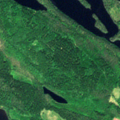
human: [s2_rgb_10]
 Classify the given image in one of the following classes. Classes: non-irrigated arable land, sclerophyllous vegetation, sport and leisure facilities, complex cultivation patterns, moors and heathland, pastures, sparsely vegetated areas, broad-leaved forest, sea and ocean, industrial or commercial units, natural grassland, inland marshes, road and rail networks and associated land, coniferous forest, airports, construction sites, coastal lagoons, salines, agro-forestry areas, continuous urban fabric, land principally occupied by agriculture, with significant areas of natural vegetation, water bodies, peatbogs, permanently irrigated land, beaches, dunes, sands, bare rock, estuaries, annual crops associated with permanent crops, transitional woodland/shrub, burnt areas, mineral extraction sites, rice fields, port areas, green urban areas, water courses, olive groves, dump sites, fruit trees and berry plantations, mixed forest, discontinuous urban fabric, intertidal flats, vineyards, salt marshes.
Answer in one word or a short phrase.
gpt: coniferous forest, mixed forest, water bodies